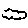
Label: cloud